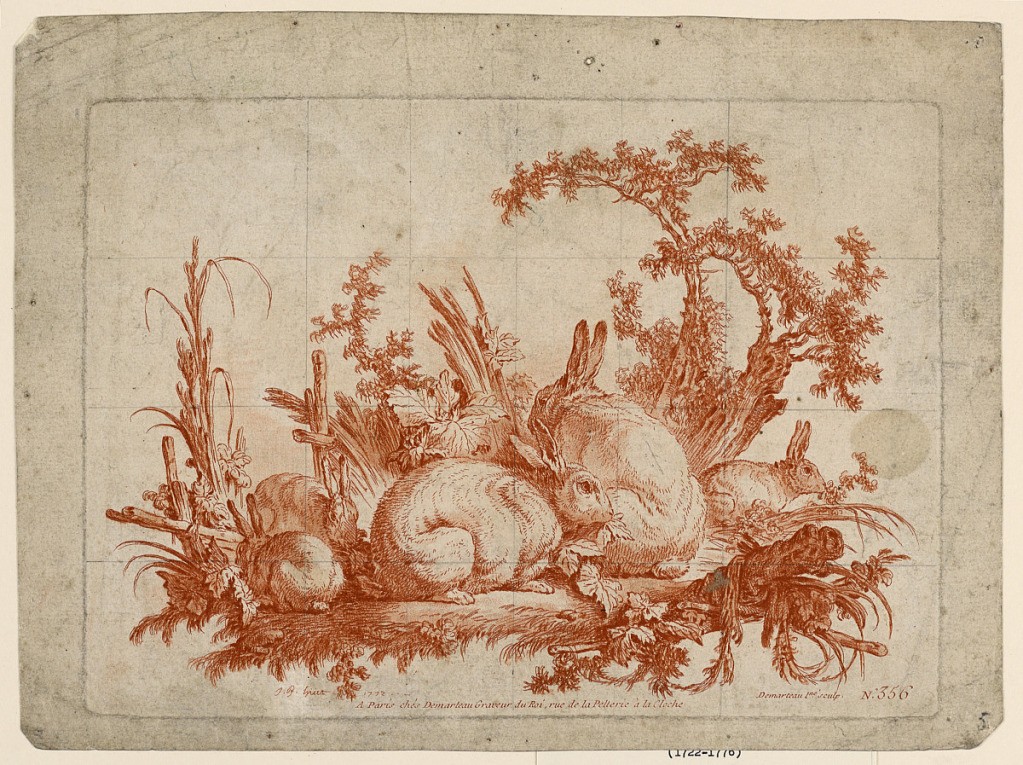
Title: Family of Rabbits
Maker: Jean-Baptiste Huet, French, 1745 – 1811
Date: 1772
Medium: Crayon-manner engraving in red ink on paper
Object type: Print
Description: Parent rabbits and three young nibbling on leaves.